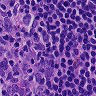
Metastatic tissue present: no